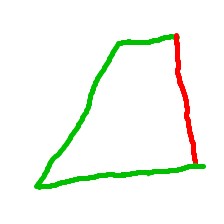
Shape: trapezoid